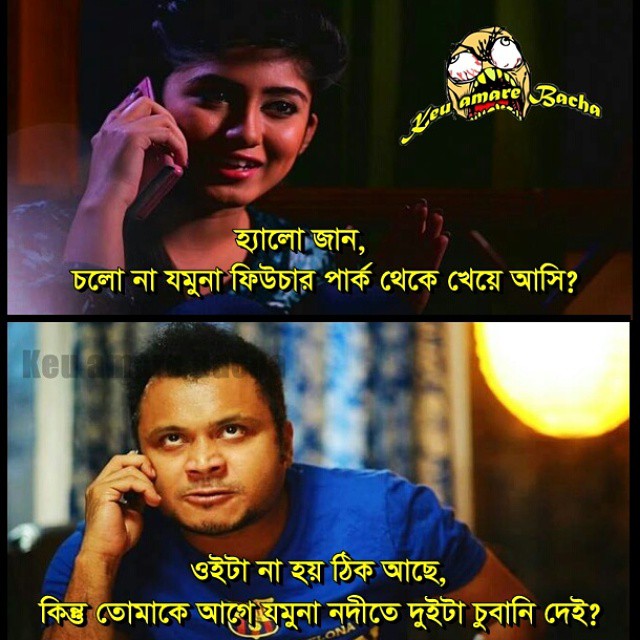
Caption: হ্যালো জান , চলোনা যমুনা ফিউচার পার্ক থেকে খেয়ে আসি ? ওইটা না হয় ঠিক আছে, কিন্তু তোমাকে আগে যমুনা নদীতে দুইটা চুবানি দেই?
Label: hate